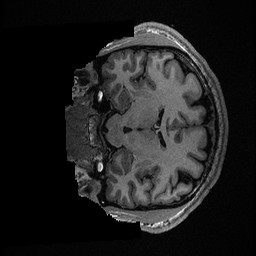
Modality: T1w
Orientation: coronal
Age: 26
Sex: male
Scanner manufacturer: ge
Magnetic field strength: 3 T
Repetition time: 0.006952 s
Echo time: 0.00292 s